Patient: sex M, age 32
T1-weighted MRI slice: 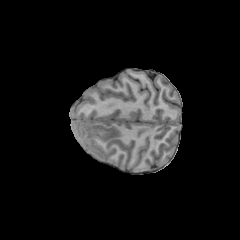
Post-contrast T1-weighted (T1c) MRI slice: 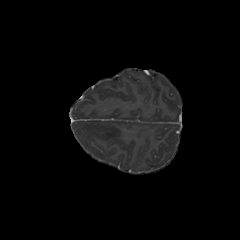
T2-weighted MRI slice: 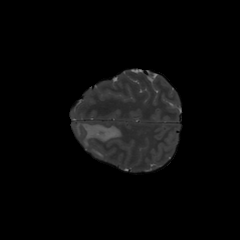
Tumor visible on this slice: yes
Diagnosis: Glioblastoma, IDH-wildtype
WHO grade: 4